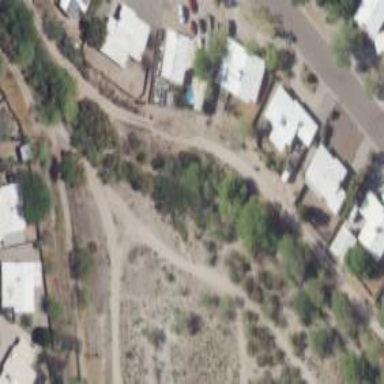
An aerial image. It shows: Alley classified as service road.